Question: In the task scheduler GUI it is easy to 'Enable All Tasks History'
See also <URL>

How can I Enable All Tasks History through PowerShell?
I have looked at 'Set-ScheduledTask' and 'New-ScheduledTask', but nothing useful there (as far as I can see).
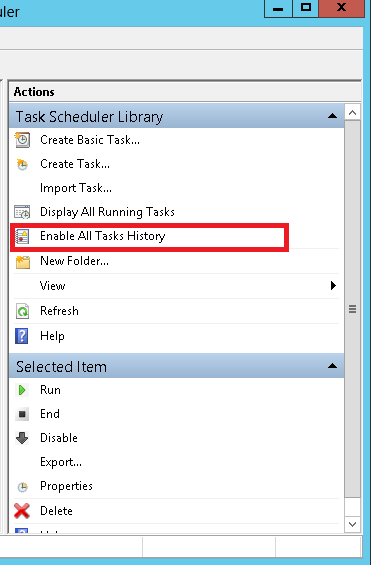
Answer: After doing a bunch of research, I found that the History tab is just a view of a windows event log, displayed using MMC snapin. So really, all that button is doing is disabling / enabling the windows event log for the task scheduler. Here is the script to automate pushing of that button :
'''
$logName = 'Microsoft-Windows-TaskScheduler/Operational'
$log = New-Object System.Diagnostics.Eventing.Reader.EventLogConfiguration $logName
$log.IsEnabled=$true
$log.SaveChanges()
'''
Sources that got me there:
<URL>
<URL>